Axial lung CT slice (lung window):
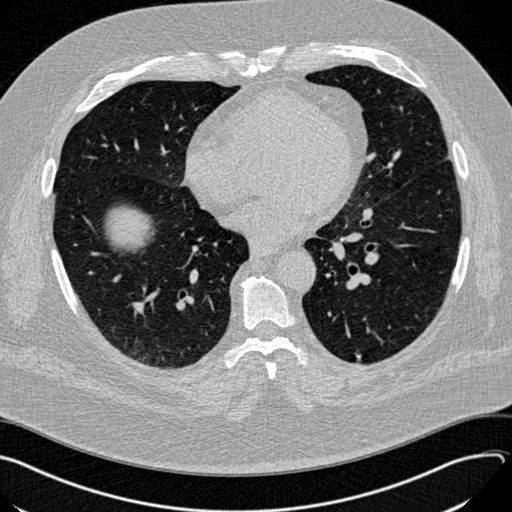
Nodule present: yes
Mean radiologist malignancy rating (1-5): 2